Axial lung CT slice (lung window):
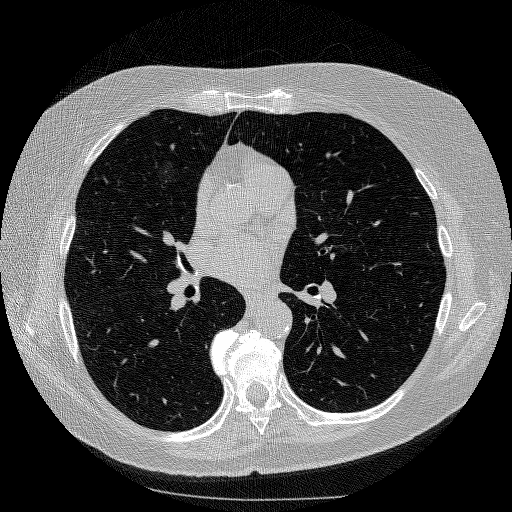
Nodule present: yes
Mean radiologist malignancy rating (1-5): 3.5